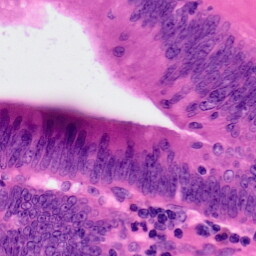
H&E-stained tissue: Colon